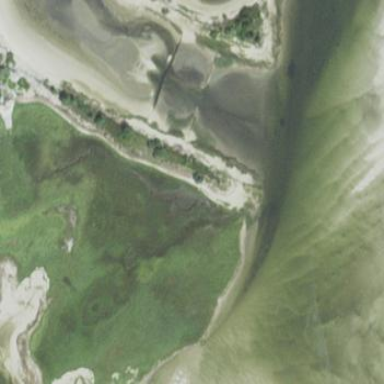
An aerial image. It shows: Tidal wetland area known as tidal flat.